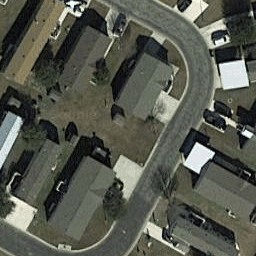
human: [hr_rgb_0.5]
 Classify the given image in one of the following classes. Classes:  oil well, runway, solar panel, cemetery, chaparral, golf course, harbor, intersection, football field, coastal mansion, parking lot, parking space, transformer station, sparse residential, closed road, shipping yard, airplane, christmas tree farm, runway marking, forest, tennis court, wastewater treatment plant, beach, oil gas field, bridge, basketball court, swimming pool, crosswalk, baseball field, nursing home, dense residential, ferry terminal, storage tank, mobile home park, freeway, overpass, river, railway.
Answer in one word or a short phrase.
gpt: dense residential